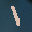
Label: 1